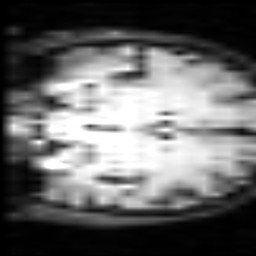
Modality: inplaneT2
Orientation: coronal